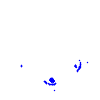
Particle: pion